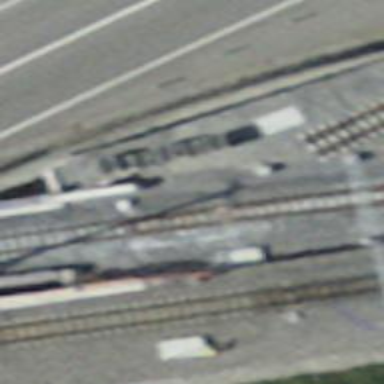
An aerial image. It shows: Railway switch.